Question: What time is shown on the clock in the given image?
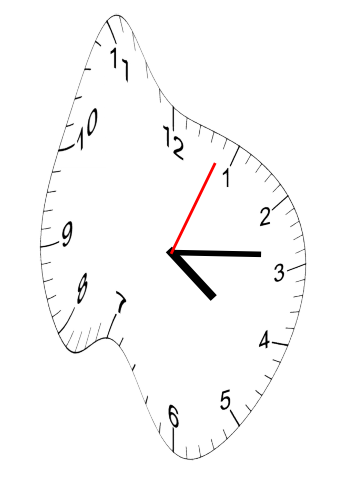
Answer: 04:14:04